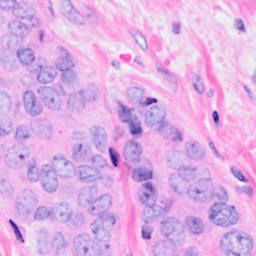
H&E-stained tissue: Breast